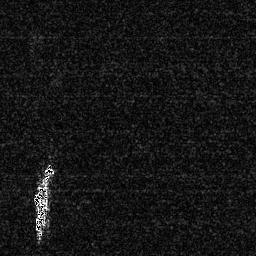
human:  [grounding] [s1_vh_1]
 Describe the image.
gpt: In the satellite image, there is  <ref>1 large ship </ref> <box>[[11, 62, 21, 93, 0]]</box> located at bottom left.